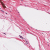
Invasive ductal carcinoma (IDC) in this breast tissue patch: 0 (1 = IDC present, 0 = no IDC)